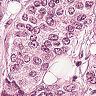
Metastatic tissue present: yes